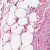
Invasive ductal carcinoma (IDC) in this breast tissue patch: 0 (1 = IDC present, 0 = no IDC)